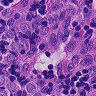
Metastatic tissue present: yes